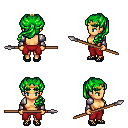
a pixel art fantasy rpg character, female body template, human, tanned skin, steel arm armor, red pants, green princess hairstyle, gold tiara, ghillies, spear, four views (front, back, left, right), 2x2 character sprite sheet, small pixel art, hard edges, no anti-aliasing